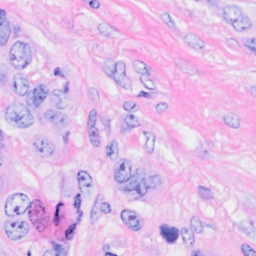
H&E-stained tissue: Breast